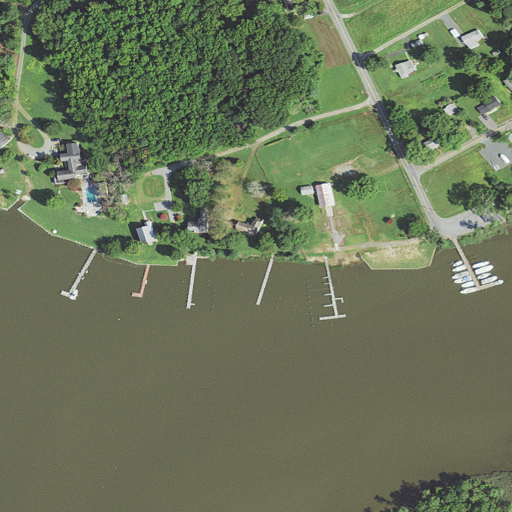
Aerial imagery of cape in Maryland named Hills Point containing open water, open development, woody wetlands, cultivated crops, low intensity development, medium intensity development, herbaceous wetlands, and high intensity development